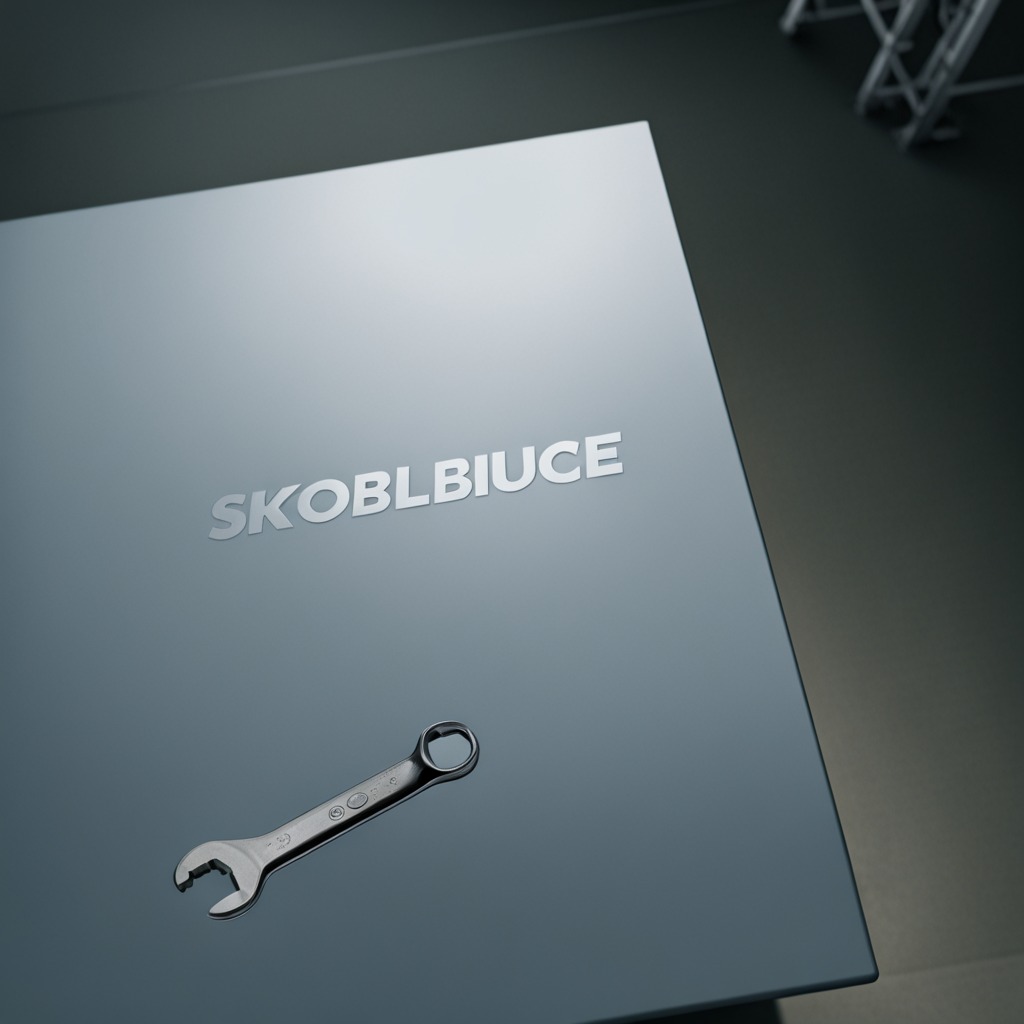
A wrench lies on the toolbox surface in an airplane hangar workshop 8K.